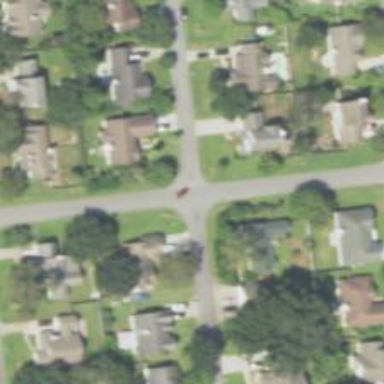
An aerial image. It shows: Residential road.